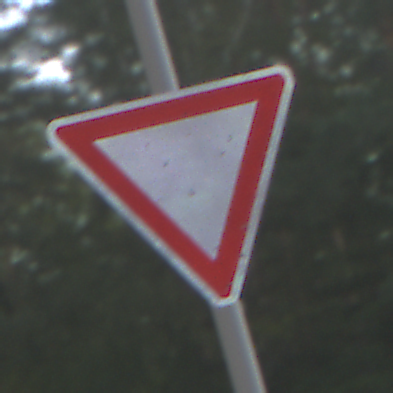
Verkehrszeichen: VorfahrtGewaehren
Umgebung: Outdoor, Nature
Tageszeit: SunriseSunset
Wetter: PartlyCloudy
Licht: Natural
Jahreszeit: NotSpecified
Kontrast: MediumContrast